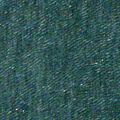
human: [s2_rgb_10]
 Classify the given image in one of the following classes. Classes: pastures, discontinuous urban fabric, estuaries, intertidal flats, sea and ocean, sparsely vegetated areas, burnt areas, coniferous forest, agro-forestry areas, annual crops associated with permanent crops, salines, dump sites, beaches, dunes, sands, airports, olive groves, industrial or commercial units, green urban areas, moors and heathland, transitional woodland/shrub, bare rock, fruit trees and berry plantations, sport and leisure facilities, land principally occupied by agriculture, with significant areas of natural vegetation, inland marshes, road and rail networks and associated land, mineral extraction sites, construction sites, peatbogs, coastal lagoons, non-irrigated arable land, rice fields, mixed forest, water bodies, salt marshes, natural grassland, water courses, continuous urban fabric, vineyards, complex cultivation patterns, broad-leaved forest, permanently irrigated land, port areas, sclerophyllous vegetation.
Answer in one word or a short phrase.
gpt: sea and ocean